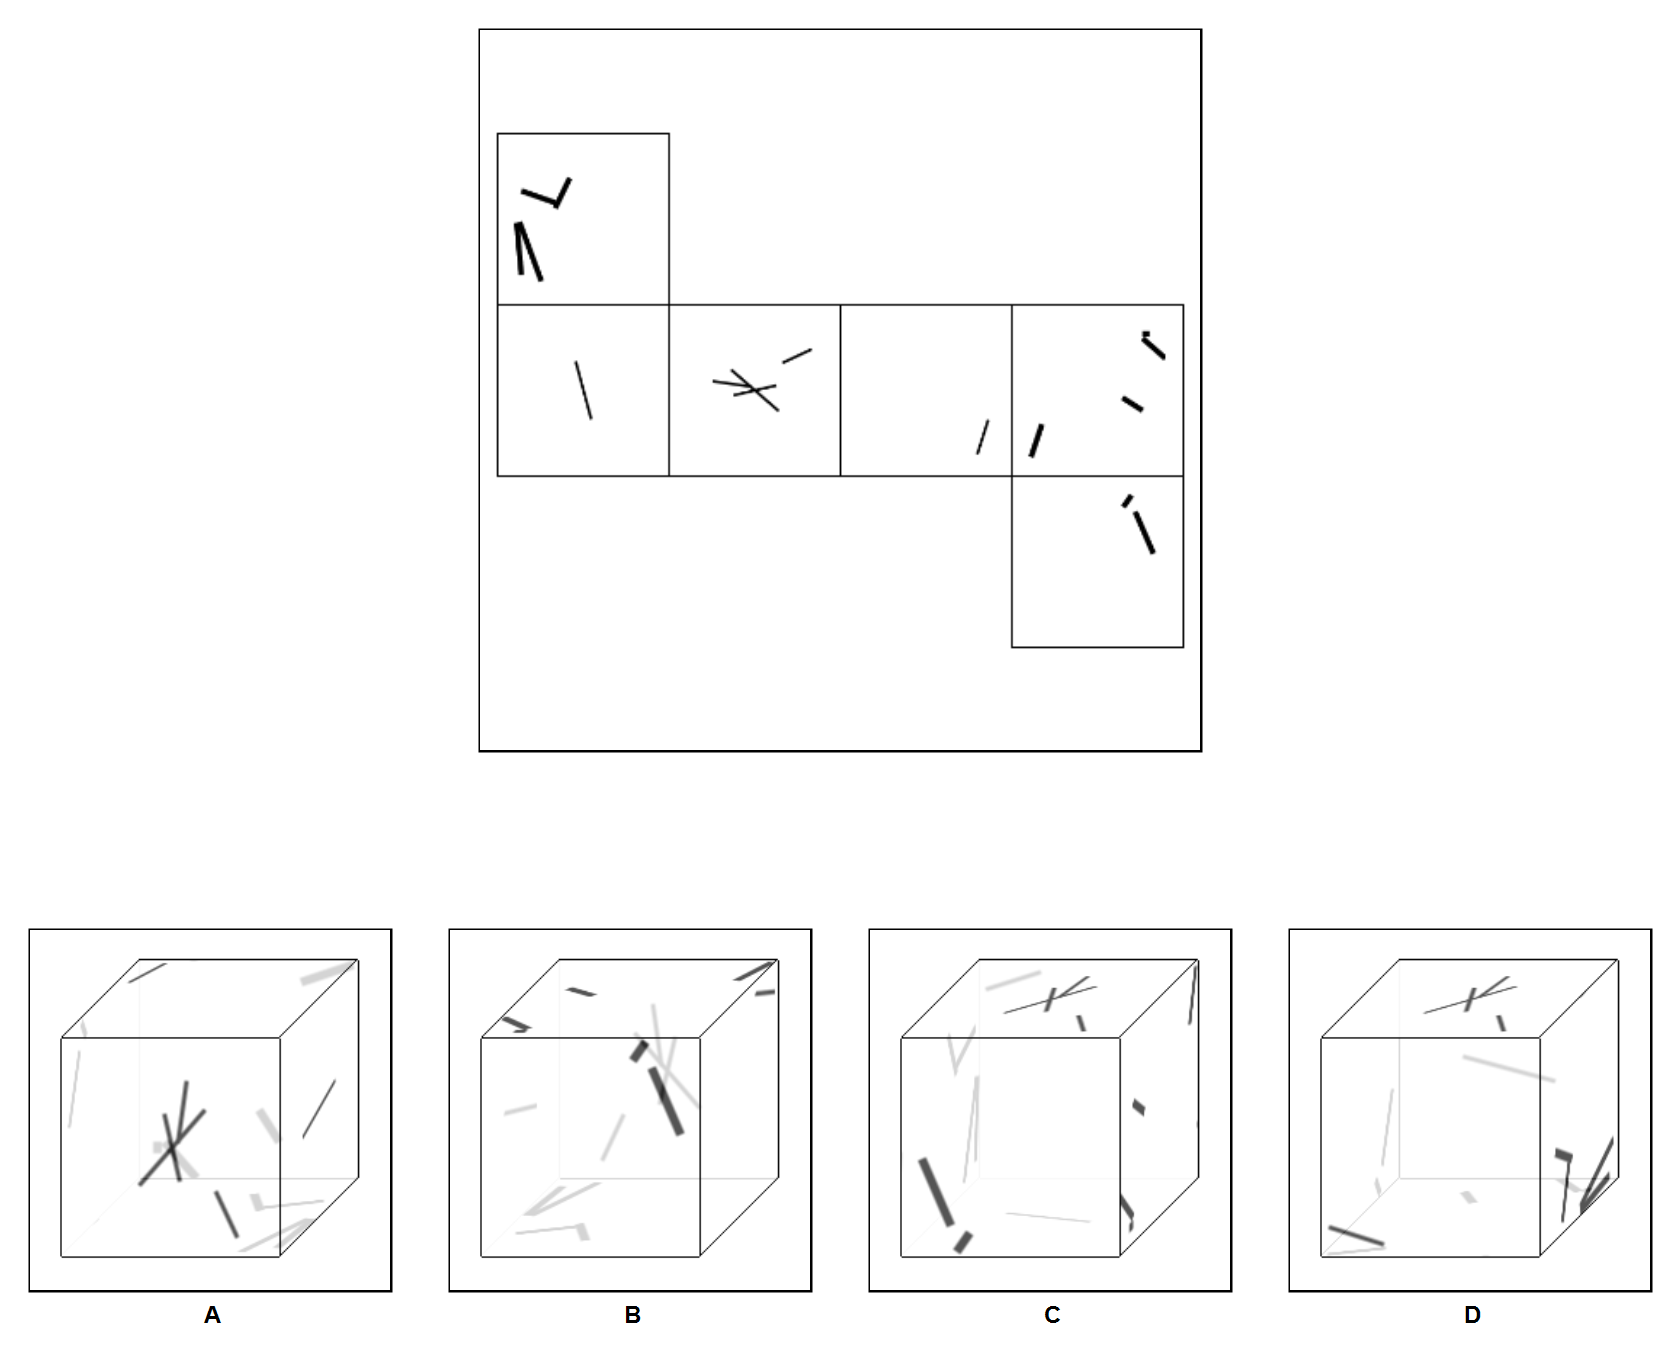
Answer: D